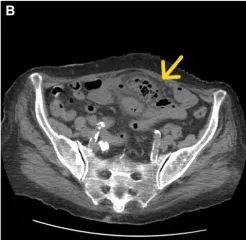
Axial.
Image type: radiology (ct)